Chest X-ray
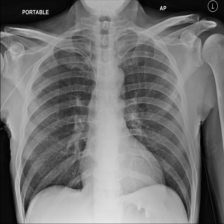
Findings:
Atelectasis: negative
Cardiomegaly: negative
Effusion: negative
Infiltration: negative
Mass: negative
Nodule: negative
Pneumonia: negative
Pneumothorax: negative
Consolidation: negative
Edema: negative
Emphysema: negative
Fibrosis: negative
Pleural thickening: negative
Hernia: negative